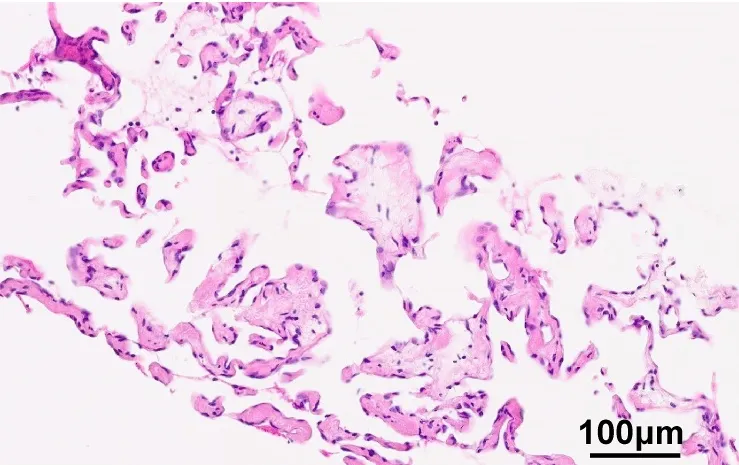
Histology of the right pleural lesion. Hematoxylin-eosin staining of the specimen revealed a marked proliferation of dilated lymphatic structures, which were consistent with the generalized lymphatic anomaly.
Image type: pathology (h&e)